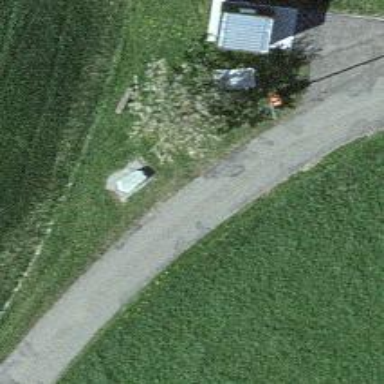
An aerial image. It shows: Lift gate barrier.